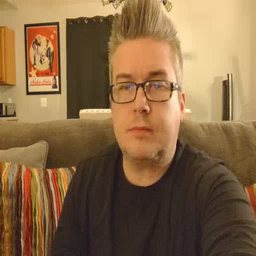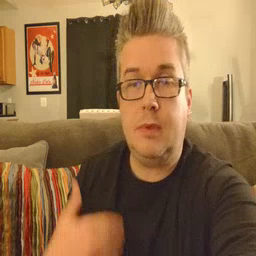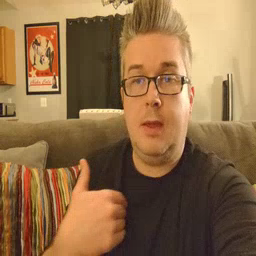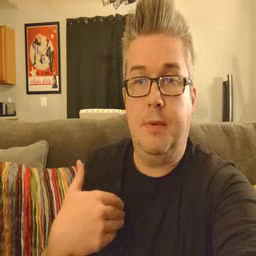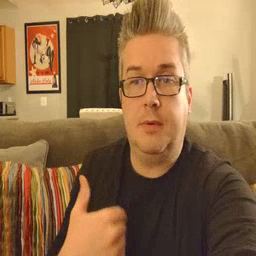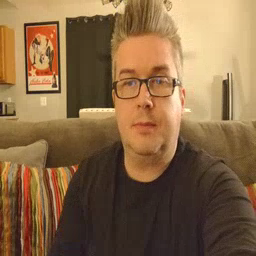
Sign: animal